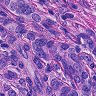
Metastatic tissue present: yes